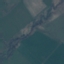
Land use / land cover: Pasture